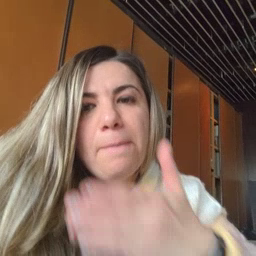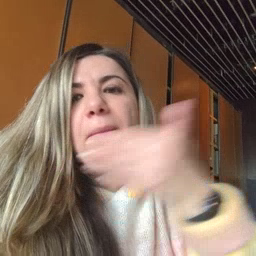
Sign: better